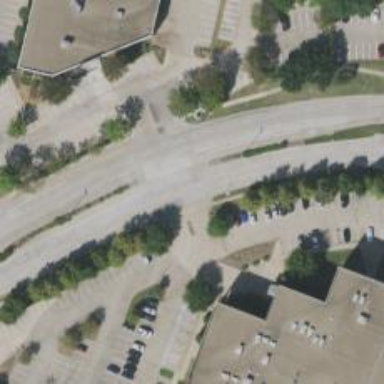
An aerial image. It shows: Secondary road with separate sidewalks.